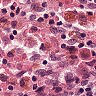
Metastatic tissue present: no